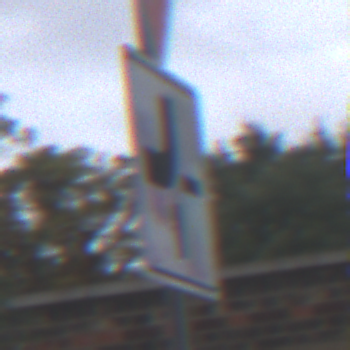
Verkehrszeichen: VerlaufVorfahrtsstrasse2
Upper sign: VorfahrtGewaehren
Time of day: MorningAfternoon
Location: Outdoor (Urban)
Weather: Overcast
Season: NotSpecified
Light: Natural